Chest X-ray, AP view. Patient: 53 years old, sex M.
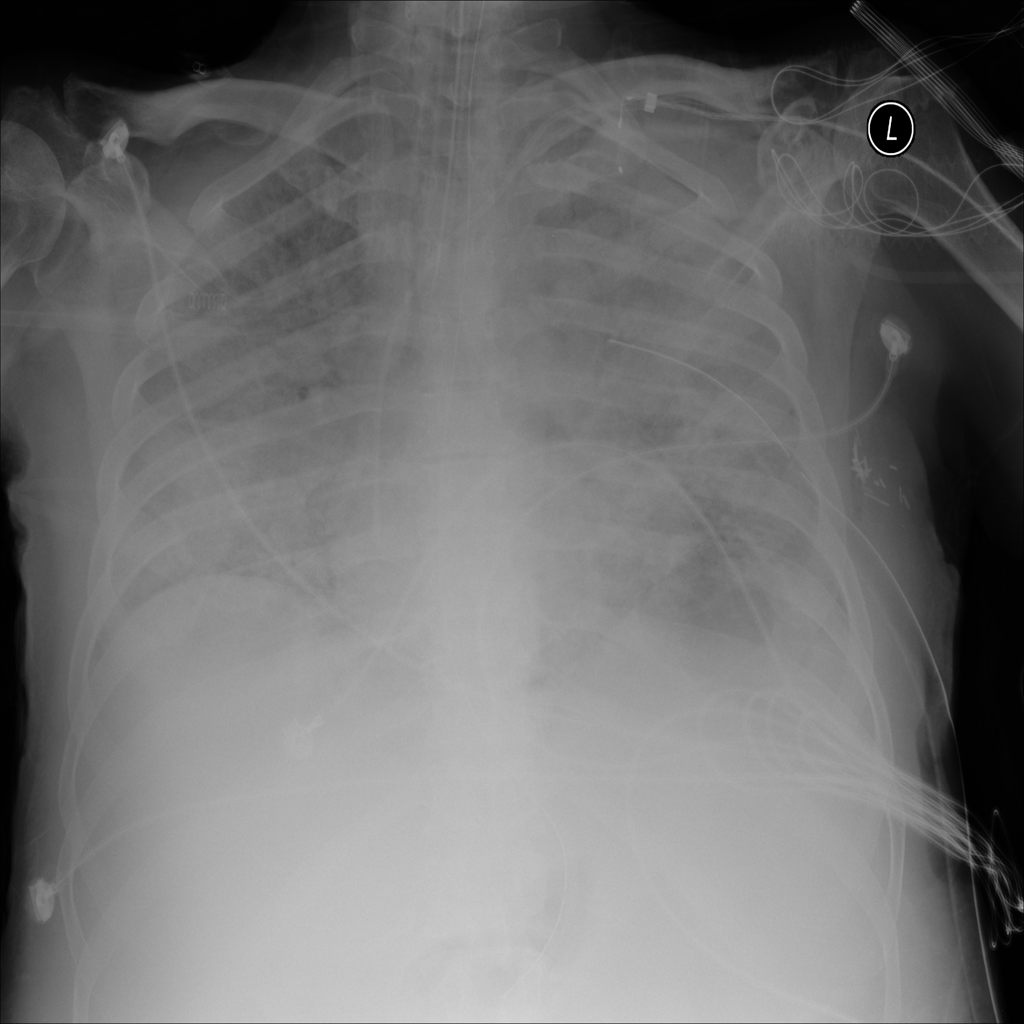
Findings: No Finding